Question: I'm trying to convert SPSS syntax files to readable HTML. It's working almost perfectly except that a (single) non printable character is inserted into the HTML file. It doesn't seem to have an ASCII code and looks like a tiny dot. And it's causing trouble.
It occurs (only) in the second line of the HTML file, always corresponding to the first line of the original file. Which probably hints at which line(s) of Python cause the problem (please see comments)
The code which seems to cause this is
'''
rfil = open(fil,"r") #rfil = Read File, original syntax
wfil = open(txtFil,"w") #wfil = Write File, HTML output
#Line below causes problem??
wfil.write("<ol class='code'>
<li>")
cnt = 0
for line in rfil:
if cnt == 0:
#Line below causes problem??
wfil.write(line.rstrip("
").replace("'",'&#39;').replace('"','&#34;'))
elif len(line) > 1:
wfil.write("</li>
<li>" + line.strip("
").replace("'",'&#39;').replace('"','&#34;'))
else:
wfil.write("<br /><br />")
cnt += 1
wfil.write("</li>
</ol>")
wfil.close()
rfil.close()
'''
Screen shot of the result

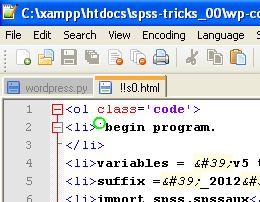
Answer: The input file seems to begin with a <URL>, to indicate UTF-8 encoding. You can decode the file to Unicode strings by opening it with
'''
import codecs
rfil = codecs.open(fil, "r", "utf_8_sig")
'''
The utf_8_sig encoding skips the BOM in the beginning.
Some programs recognize the BOM, some don't. To write the file out without BOM, use
'''
wfil = codecs.open(txtFil, "w", "utf_8")
'''